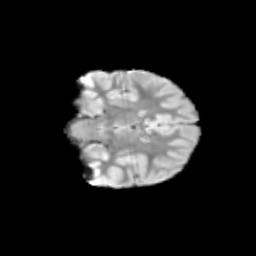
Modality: T2w
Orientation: coronal
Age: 9
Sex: female
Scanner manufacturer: siemens
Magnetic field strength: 3 T
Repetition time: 3.8 s
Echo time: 0.07 s